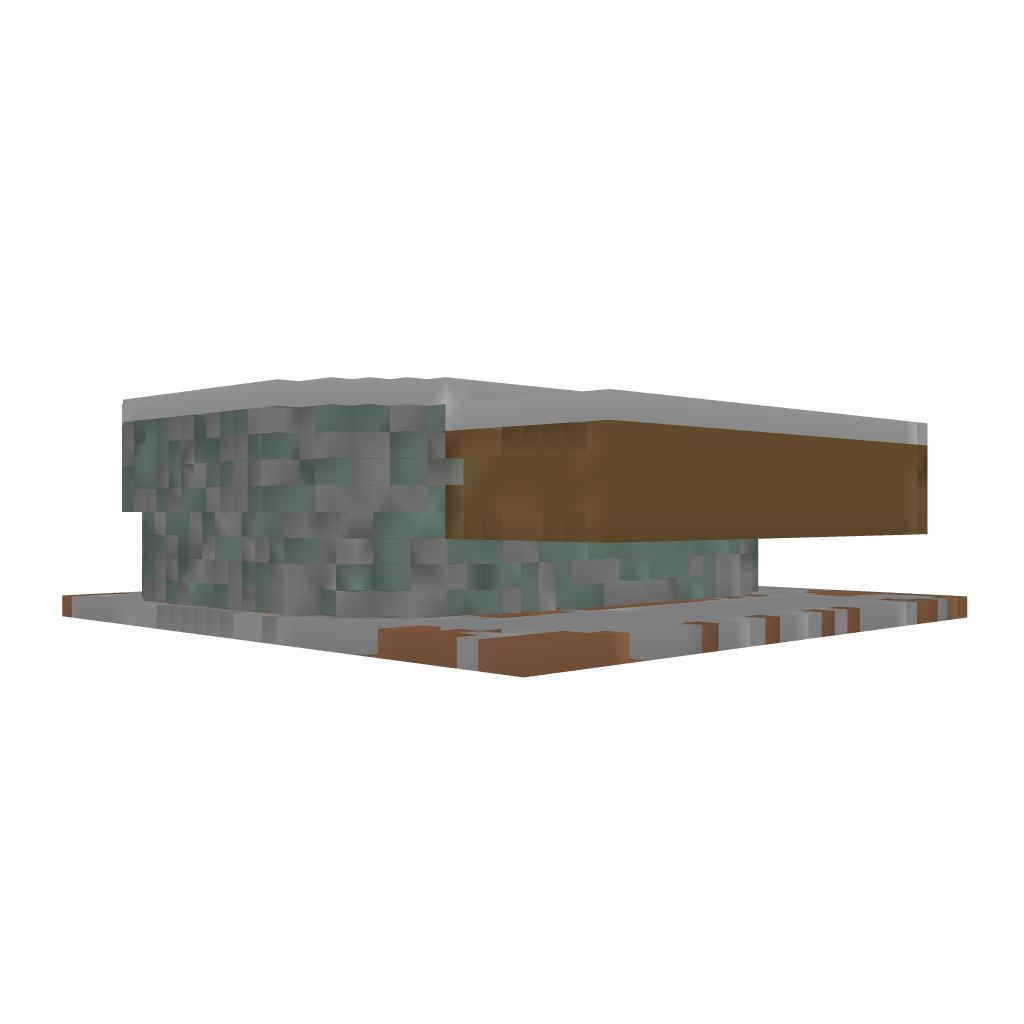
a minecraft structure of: Plain Arena